Плазма считается четвертым состоянием вещества и представляет собой ионизованный газ, содержащий электроны, ионы и нейтральные частицы. В плазме концентрации частиц и температура изменяются в очень широких пределах, так что в ней существенную роль могут играть самые раз-нообразные физические эффекты. Поэтому в настоящее время разработано большое количество мо-делей плазмы и в этой задаче речь пойдет об одной из них, которая называется моделью однокомпонентной среды. Именно, рассмотрим полностью ионизованную плазму, в которой отсутствуют нейтральные частицы, и которая состоит из положительно заряженных ядер дейтерия, движущихся на однородно заряженном по объему нейтрализующем фоне, образуемом электронами. Такая модель является очень хорошим приближением для плазмы сверхвысоких давлений, реализующихся в цен-тре белых карликов и планет-гигантов типа Юпитера. Пусть заряд ядер дейтерия и их масса равны $e=1.602\cdot 10^{-19}~\text{Кл}$ и $m=3.44\cdot 10^{-24}~\text{г}$, а их концентрация составляет $n=1.62\cdot 10^{27}~\text{см}^{-3}$ при температуре $T=1.76\cdot 10^4~\text{К}$. При данных условиях существенную роль играет взаимодействие между ядрами дейтерия, которые располагаются в узлах кубической решетки, двумерная проекция которой показана на рисунке 1 (слева). Плазма в целом является нейтральной, поэтому каждый кубик с расположенным в центре ядром является незаряженным и называется элементарной ячейкой. Поле, создаваемое каждой кубической ячейкой, является очень сложным, и вместо этого рассматривают сферические ячейки, двумерная проекция которых показана на рисунке 1 (справа). Возможность такой замены не является очевидной и зависит от типа рассматриваемых задач. В численных расчетах считайте известными значения следующих постоянных: постоянная Больцмана $k=1.38\cdot 10^{-23}$~\text{Дж/К}, диэлектрическая постоянная $\varepsilon_0=8.85\cdot 10^{-12}~\text{Ф/м}$.
Рассчитайте наименьшее расстояние $a$ между соседними ядрами.
Покажите, что энергия ядер играет существенную роль в данных условиях. Для этого оцените отношение $\Gamma$ энергии взаимодействия соседних ядер к их тепловой энергии. Наличием нейтрализующего фона пренебречь.
Рассчитайте объемную плотность заряда $\rho$ сферической ячейки в однокомпонентной модели плазмы.
Рассчитайте разность потенциалов между двумя точками сферической ячейки, расположенными на расстоянии $a/2$ и $a/4$.
Рассчитайте частоту малых колебаний ядер $\omega_p$ возле положения равновесия в сферической ячейке.
При заданной температуре плазмы оцените среднеквадратичную амплитуду $A$ колебаний ядер вблизи положения их равновесия.
Внутренняя энергия $U$ однокомпонентной плазмы объемом $V$, содержащей $N$ сферических ячеек, имеет вид $$ $$ $$ U=\alpha_1 N+\alpha_2\cfrac{N^{4/3}}{V^{1/3}}. $$ Найдите постоянные $\alpha_1$ и $\alpha_2$. Плазменное состояние вещества является перспективным рабочим телом для осуществления управляемой реакции ядерного синтеза. Основная проблема в осуществлении ядерного синтеза заключается в преодолении кулоновского отталкивания между положительно заряженными ядрами, называемого кулоновским барьером. Наличие у ядер нейтрализующего фона приводит к снижению кулоновского барьера, так как уменьшается сила отталкивания между ядрами. Рассмотрим процесс слияния двух ячеек, который происходит следующим образом. Две ячейки сливаются в одну сферическую ячейку с той же самой величиной объемной плотности нейтрализующего фона, а в центре появляется новое ядро, образованное слиянием двух исходных ядер.
Рассчитайте снижение кулоновского барьера $\delta U_c$ для слияния двух ячеек ядер дейтерия при заданных условиях. Выражение для внутренней энергии однокомпонентной плазмы в ячеечной модели п. 2.7 интересно тем, что оно явно зависит от объема, что характерно для неидеальных систем. Пусть термодинамическое состояние системы, состав которой остается неизменным, изображается точкой на диаграмме давление ($P$) – объем ($V$). Рассмотрим на этой диаграмме процесс $ABCD$, состоящий из двух изотерм $AB$ и $CD$, а также двух адиабат $BC$ и $AD$. Изменения объемов, температур и давлений в данном процессе будем рассматривать настолько малыми, что четырехугольник $ABCD$ можно считать параллелограммом.
Используя приведенный выше цикл, выразите производную внутренней энергии по объему при фиксированной температуре $\left(\cfrac{\partial U}{\partial V}\right)_T$ через производную давления по температуре при фиксированном объеме $\left(\cfrac{\partial P}{\partial T}\right)_V$, а также температуру $T$ и давление $P$ системы.
Давление $P$ однокомпонентной плазмы объемом $V$, содержащей $N$ сферических ячеек, имеет вид $$ $$ $$ P=\beta_1\cfrac{N}{V}+\beta_2\left(\cfrac{N}{V}\right)^{\beta_3}. $$ Найдите постоянные $\beta_1, \beta_2$ и $\beta_3$. Рассчитайте численное значение давления при заданных в условии задачи значениях параметров плазмы.
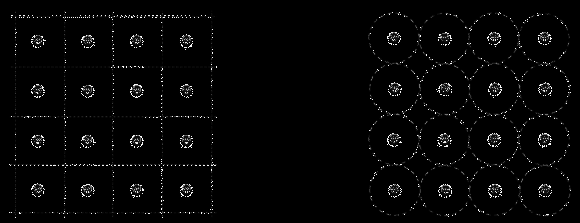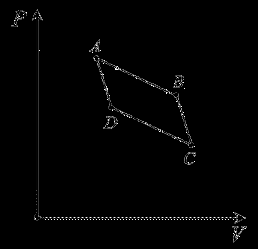
Рассчитайте наименьшее расстояние $a$ между соседними ядрами.
Решение: Наименьшее расстояние между соседними ядрами дейтерия совпадает с ребром куба, а так как на 1 куб приходится 1 ядро, то их концентрация равна \[ n=\frac{1}{a^{3}} \] откуда следует
Ответ: $a=\cfrac{1}{\sqrt[3]{n}}=8.51 \cdot 10^{-12}~\text{м}$

Покажите, что энергия ядер играет существенную роль в данных условиях. Для этого оцените отношение $\Gamma$ энергии взаимодействия соседних ядер к их тепловой энергии. Наличием нейтрализующего фона пренебречь.
Решение: Электростатическая энергия взаимодействия двух ядер, находящихся на расстоянии \( a \) друг от друга равна \[ W_{p}=\frac{e^{2}}{4 \pi \varepsilon_{0} a}, \] а их тепловая энергия находится по формуле \[ E_{T}=k_{B} T \] откуда искомое отношение получается в виде
Ответ: $ \Gamma=\cfrac{W_{p}}{E_{T}}=\cfrac{e^{2}}{4 \pi \varepsilon_{0} a k_{B} T}=111 $

Рассчитайте объемную плотность заряда $\rho$ сферической ячейки в однокомпонентной модели плазмы.
Решение: В целом сферическая ячейка является нейтральной, а ее радиус равен $R=a / 2$ и объем $V=\cfrac{4}{3} \pi R^{3}$, поэтому объемная плотность заряда равна \[ \rho=-\frac{e}{V}=-\frac{6 e}{\pi a^{3}} \]
Ответ: $\rho=-\cfrac{6}{\pi} n e=-4.95 \cdot 10^{14}~\text{Кл/м}^3$

Рассчитайте разность потенциалов между двумя точками сферической ячейки, расположенными на расстоянии $a/2$ и $a/4$.
Решение: Запишем теорему Гаусса \[ \oint_{S} \mathbf{E} \cdot d \mathbf{S}=\frac{Q}{\varepsilon_{0}} \] для сферы радиуса \( r \) с центром в месте расположения ядра. Поток вектора напряженности электрического поля \( E \) через эту сферу в силу симметрии равен \[ \oint_{S} \mathbf{E} \cdot d \mathbf{S}=E 4 \pi r^{2} \] а полный заряд \( Q \) внутри этой сферы составляет \[ Q=e+\rho \frac{4}{3} \pi r^{3} \] Из уравнений выше находим \[ E=\frac{e}{4 \pi \varepsilon_{0} r^{2}}+\frac{\rho r}{3 \varepsilon_{0}} \] а искомая разность потенциалов определяется выражением \[ \varphi(a / 4)-\varphi(a / 2)=-\int_{a / 2}^{a / 4} E d r \] откуда получаем
Ответ: $ \varphi(a / 4)-\varphi(a / 2)=\cfrac{5 e}{16 \pi \varepsilon_{0} a}=211~\text{B} $

Рассчитайте частоту малых колебаний ядер $\omega_p$ возле положения равновесия в сферической ячейке.
Решение: Второй член в правой части выражения для напряженности определяет напряженность электрического поля, создаваемого однородным распределением заряда, поэтому уравнение движения ядра в проекции на радиальное направление имеет вид \[ m \ddot{r}=\frac{e \rho}{3 \varepsilon_{0}} r \] то есть представляет собой уравнение гармонических колебаний с частотой \[ \omega_{p}=\sqrt{-\frac{e \rho}{3 m_{p} \varepsilon_{0}}}=\sqrt{\frac{2 e^{2}}{\pi m_{p} \varepsilon_{0} a^{3}}}=\sqrt{\frac{2 n e^{2}}{\pi m_{p} \varepsilon_{0}}} \]
Ответ: $ \omega_{p}=\sqrt{\cfrac{2 n e^{2}}{\pi m_{p} \varepsilon_{0}}}=2.94 \cdot 10^{16}~\text{с}^{-1} $

При заданной температуре плазмы оцените среднеквадратичную амплитуду $A$ колебаний ядер вблизи положения их равновесия.
Решение: При фиксированной температуре среднеквадратичная тепловая скорость ядра равна \[ v=\sqrt{\frac{k_{B} T}{m_{p}}} \] а соответствующая амплитуда отклонения от положения равновесия определяется как \[ A=\frac{v}{\omega_{p}}=2.85 \cdot 10^{-13}~\text{м} \] Видно, что выполняется условие \( A \ll a, \) то есть ядра дейтерия действительно совершают малые колебания возле положения равновесия.
Ответ: $ A=\cfrac{v}{\omega_{p}}=2.85 \cdot 10^{-13}~\text{м} $

Внутренняя энергия $U$ однокомпонентной плазмы объемом $V$, содержащей $N$ сферических ячеек, имеет вид  $$  U=\alpha_1 N+\alpha_2\cfrac{N^{4/3}}{V^{1/3}}.  $$  Найдите постоянные $\alpha_1$ и $\alpha_2$.
Решение: Внутренняя энергия системы складывается из тепловой энергии хаотического движения ядер и электростатической энергии каждой ячейки. В свою очередь, электростатическая энергия каждой ячейки состоит их энергии взаимодействия ядер с окружающим электронным нейтрализующим фоном и энергии самого фона. Разобьем ячейку на сферические слои и рассмотрим слой, находящийся на расстоянии \( r \) от ядра и имеющий толщину \( d r . \) Его заряд равен \[ d q=\rho 4 \pi r^{2} d r \] а соответствующая энергия взаимодействия с ядром равна \[ W_{1}=\int_{0}^{R} \frac{e d q}{4 \pi \varepsilon_{0} r}=-\frac{3 e^{2}}{4 \pi \varepsilon_{0} a} \] Плотность энергии электрического поля находится по формуле \[ w=\frac{1}{2} \varepsilon_{0} E^{2} \] а так как напряженность электрического поля однородного фона определяется вторым слагаемым в выражении из пункта 2.5, а снаружи сферы имеет вид как у точечного заряда, который формально совпадает с первым членом формулы для напряженности, то отсюда определяется электростатическая энергия самого однородного фона \[ W_{2}=\frac{1}{2} \varepsilon_{0} \int_{0}^{R}\left(\frac{\rho r}{3 \varepsilon_{0}}\right)^{2} 4 \pi r^{2} d r+\frac{1}{2} \varepsilon_{0} \int_{R}^{\infty}\left(\frac{e}{4 \pi \varepsilon_{0} r^{2}}\right)^{2} 4 \pi r^{2} d r=\frac{3 e^{2}}{10 \pi \varepsilon_{0} a} \] Таким образом, полная электростатическая энергия одной ячейки записывается как \[ W=W_{1}+W_{2}=-\frac{9 e^{2}}{20 \pi \varepsilon_{0} a} \] и равна работе, которую необходимо совершить для ее создания. Как было показано выше, ядро в центре ячейки представляет собой трехмерный гармонический осциллятор, поэтому тепловая хаотическая энергия равна \[ E=3 N k_{B} T \] а значит внутренняя энергия \( N \) ячеек имеет вид \[ U=E+N W=3 N k_{B} T-\frac{9 e^{2}}{20 \pi \varepsilon_{0}} \frac{N^{4 / 3}}{V^{1 / 3}} \] Таким образом, искомые постоянные равны
Ответ: $\alpha_{1}=3 k_{B} T\\ \alpha_{2}=-\cfrac{9 e^{2}}{20 \pi \varepsilon_{0}}$

Рассчитайте снижение кулоновского барьера $\delta U_c$ для слияния двух ячеек ядер дейтерия при заданных условиях.
Решение: В отсутствии нейтрализующего окружающего фона у каждого из ядер их сближение соответствует наличию самого кулоновского барьера. Наличие нейтрализующего окружения приводит к снижению кулоновского барьера, которое, очевидно, определяется взаимодействием ядер с самим окружением и собственной энергией окружения. Тепловая энергия ядер при этом остается малой по сравнению со снижением барьера. Каждая из двух ячеек до слияния имела электростатическую энергию \( W=-\cfrac{9 e^{2} n^{1 / 3}}{20 \pi \varepsilon_{0}} \). После слияния образуется новая ячейка объемом \( V^{\prime}=2 V \) с ядром гелия в центре, имеющем электрический заряд \( e^{\prime}=2 e \). В соответствии с общей формулой, электростатическая энергия образовавшейся ячейки равна \[ W^{\prime}=-2^{5 / 3} \cfrac{9 e^{2} n^{1 / 3}}{20 \pi \varepsilon_{0}} \] откуда получается следующее выражение для снижения кулоновского барьера \[ \delta U_{c}=2 W-W^{\prime}=\frac{\left(2^{2 / 3}-1\right) 9 e^{2} n^{1 / 3}}{10 \pi \varepsilon_{0}}=5.72 \cdot 10^{-17} \text {Дж } \]
Ответ: $ \delta U_{c}=\cfrac{\left(2^{2 / 3}-1\right) 9 e^{2} n^{1 / 3}}{10 \pi \varepsilon_{0}}=5.72 \cdot 10^{-17} \text {Дж } $

Используя приведенный выше цикл, выразите производную внутренней энергии по объему при фиксированной температуре $\left(\cfrac{\partial U}{\partial V}\right)_T$ через производную давления по температуре при фиксированном объеме $\left(\cfrac{\partial P}{\partial T}\right)_V$, а также температуру $T$ и давление $P$ системы.
Решение: Круговой процесс ABCD представляет собой цикл Карно. Обозначим температуру на изотерме \( A B \) как \( T_{A B}, \) а на изотерме \( T_{C D}, \) при этом они очень мало отличаются друг от друга, так \( T_{A B} \approx T_{C D} \approx T \) и \( T_{A B}-T_{C D} \ll T . \) Работа \( A, \) совершаемая в круговом равна площади параллелограмма \( A B C D, \) которая равна площади параллелограмма \( A B E F . \) Так как \( A F=(\partial P / \partial T)_{V}\left(T_{A B}-T_{C D}\right), \) то работа в цикле равна \[ A=\left(\frac{\partial P}{\partial T}\right)_{V}\left(T_{A B}-T_{C D}\right)\left(V_{B}-V_{A}\right) \] В процессе \( A B \) температура постоянная, поэтому изменение внутренней энергии равно \[ U_{B}-U_{A}=\left(\frac{\partial U}{\partial V}\right)_{T}\left(V_{B}-V_{A}\right), \] а значит сообщенное количество теплоты по первому началу термодинамики принимает вид \[ Q=U_{B}-U_{A}+P\left(V_{B}-V_{A}\right) \] Так как процесс \( A B C D \) представляет собой цикл Карно, то его КПД равен \[ \frac{A}{Q}=\frac{T_{A B}-T_{C D}}{T_{A B}} \] и комбинируя 4 уравнения выше, получаем искомое соотношение \[ \left(\frac{\partial U}{\partial V}\right)_{T}=T\left(\frac{\partial P}{\partial T}\right)_{V}-P. \]
Ответ: $ \left(\cfrac{\partial U}{\partial V}\right)_{T}=T\left(\cfrac{\partial P}{\partial T}\right)_{V}-P $

Давление $P$ однокомпонентной плазмы объемом $V$, содержащей $N$ сферических ячеек, имеет вид  $$  P=\beta_1\cfrac{N}{V}+\beta_2\left(\cfrac{N}{V}\right)^{\beta_3}.  $$  Найдите постоянные $\beta_1, \beta_2$ и $\beta_3$. Рассчитайте численное значение давления при заданных в условии задачи значениях параметров плазмы.
Решение: Подставляя формулу из п. 7 в уравнение из п. 9, получаем дифференциальное уравнение первого порядка \[ T\left(\cfrac{\partial P}{\partial T}\right)_{V}-P=\cfrac{3 e^{2}}{20 \pi \varepsilon_{0}} \cfrac{N^{4 / 3}}{V^{4 / 3}} \] решение которого имеет вид \[ P(T, V)=C(V) T-\cfrac{3 e^{2}}{20 \pi \varepsilon_{0}} \cfrac{N^{4 / 3}}{V^{4 / 3}} \] где \( C(V) \) — некоторая постоянная, которая в принципе может зависеть от объема системы. В отсутствие взаимодействия между ядрами давление системы должно сводиться к давлению идеального газа \[ \left.P(T, V)\right|_{e \rightarrow 0}=\cfrac{N k_{B} T}{V} \] откуда сразу находим \[ P(T, V)=\cfrac{N k_{B} T}{V}-\cfrac{3 e^{2}}{20 \pi \varepsilon_{0}} \cfrac{N^{4 / 3}}{V^{4 / 3}} \] Таким образом, искомые постоянные равны $$ \beta_{1}=k_{B} T \\ \beta_{2}=-\cfrac{3 e^{2}}{20 \pi \varepsilon_{0}} \\ \beta_{3}=\cfrac{4}{3} $$ Подставляя численные значения, получаем для давления величину \( P=-2,59 \cdot 10^{16}~\text{Па}\). Давление оказалось отрицательным! На самом деле давление всей системы включает в себя давление электронной компоненты, и оно положительное.
Ответ: $ \beta_{1}=k_{B} T \\ \beta_{2}=-\cfrac{3 e^{2}}{20 \pi \varepsilon_{0}} \\ \beta_{3}=\cfrac{4}{3} \\ P=-2,59 \cdot 10^{16}~\text{Па} $
Темы:
T, Термодинамика, Произвольное уравнение состояния, Плазма, 2021, Жаутыковские